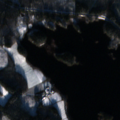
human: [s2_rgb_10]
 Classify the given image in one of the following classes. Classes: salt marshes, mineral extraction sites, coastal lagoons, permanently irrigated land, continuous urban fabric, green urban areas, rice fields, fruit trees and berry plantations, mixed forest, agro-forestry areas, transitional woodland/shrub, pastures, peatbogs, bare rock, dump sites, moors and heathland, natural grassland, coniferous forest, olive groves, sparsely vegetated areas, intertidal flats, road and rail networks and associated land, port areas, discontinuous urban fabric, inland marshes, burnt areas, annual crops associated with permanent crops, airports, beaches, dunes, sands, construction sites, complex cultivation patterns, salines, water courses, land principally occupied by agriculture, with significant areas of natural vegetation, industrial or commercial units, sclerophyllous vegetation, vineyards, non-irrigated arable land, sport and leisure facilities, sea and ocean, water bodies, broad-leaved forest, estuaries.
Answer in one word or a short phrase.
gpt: coniferous forest, mixed forest, water bodies